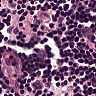
Metastatic tissue present: no